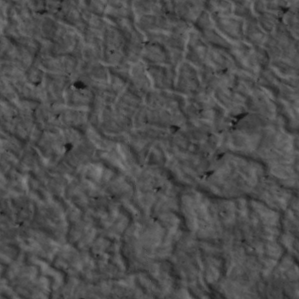
Label: non_frost